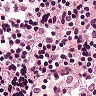
Metastatic tissue present: no